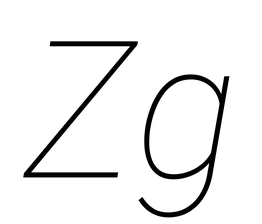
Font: Roboto-Italic_Thin_Italic